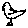
Label: bird